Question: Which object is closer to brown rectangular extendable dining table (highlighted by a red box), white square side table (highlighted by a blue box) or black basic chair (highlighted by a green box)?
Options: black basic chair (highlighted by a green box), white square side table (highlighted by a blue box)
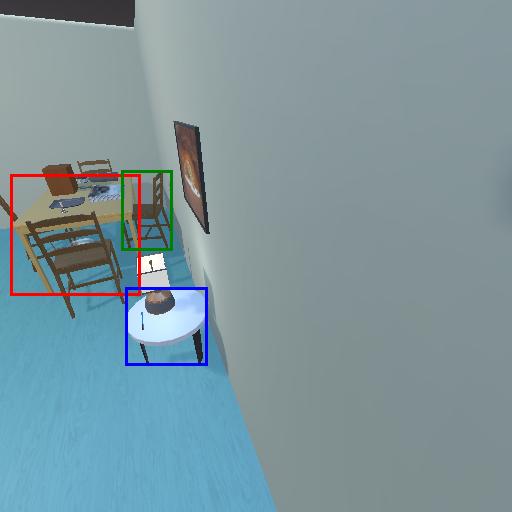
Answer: black basic chair (highlighted by a green box)